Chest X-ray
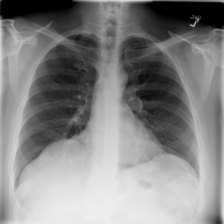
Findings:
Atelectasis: negative
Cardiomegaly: negative
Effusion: negative
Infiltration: negative
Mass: negative
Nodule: negative
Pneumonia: negative
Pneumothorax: negative
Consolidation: negative
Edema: negative
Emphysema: negative
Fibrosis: negative
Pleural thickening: negative
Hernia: negative